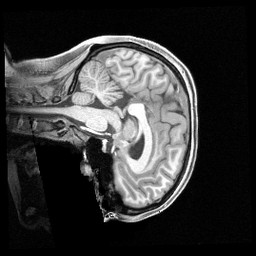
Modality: T1w
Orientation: sagittal
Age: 21
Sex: female
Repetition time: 2.4 s
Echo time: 0.00222 s